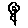
Label: flower